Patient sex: M
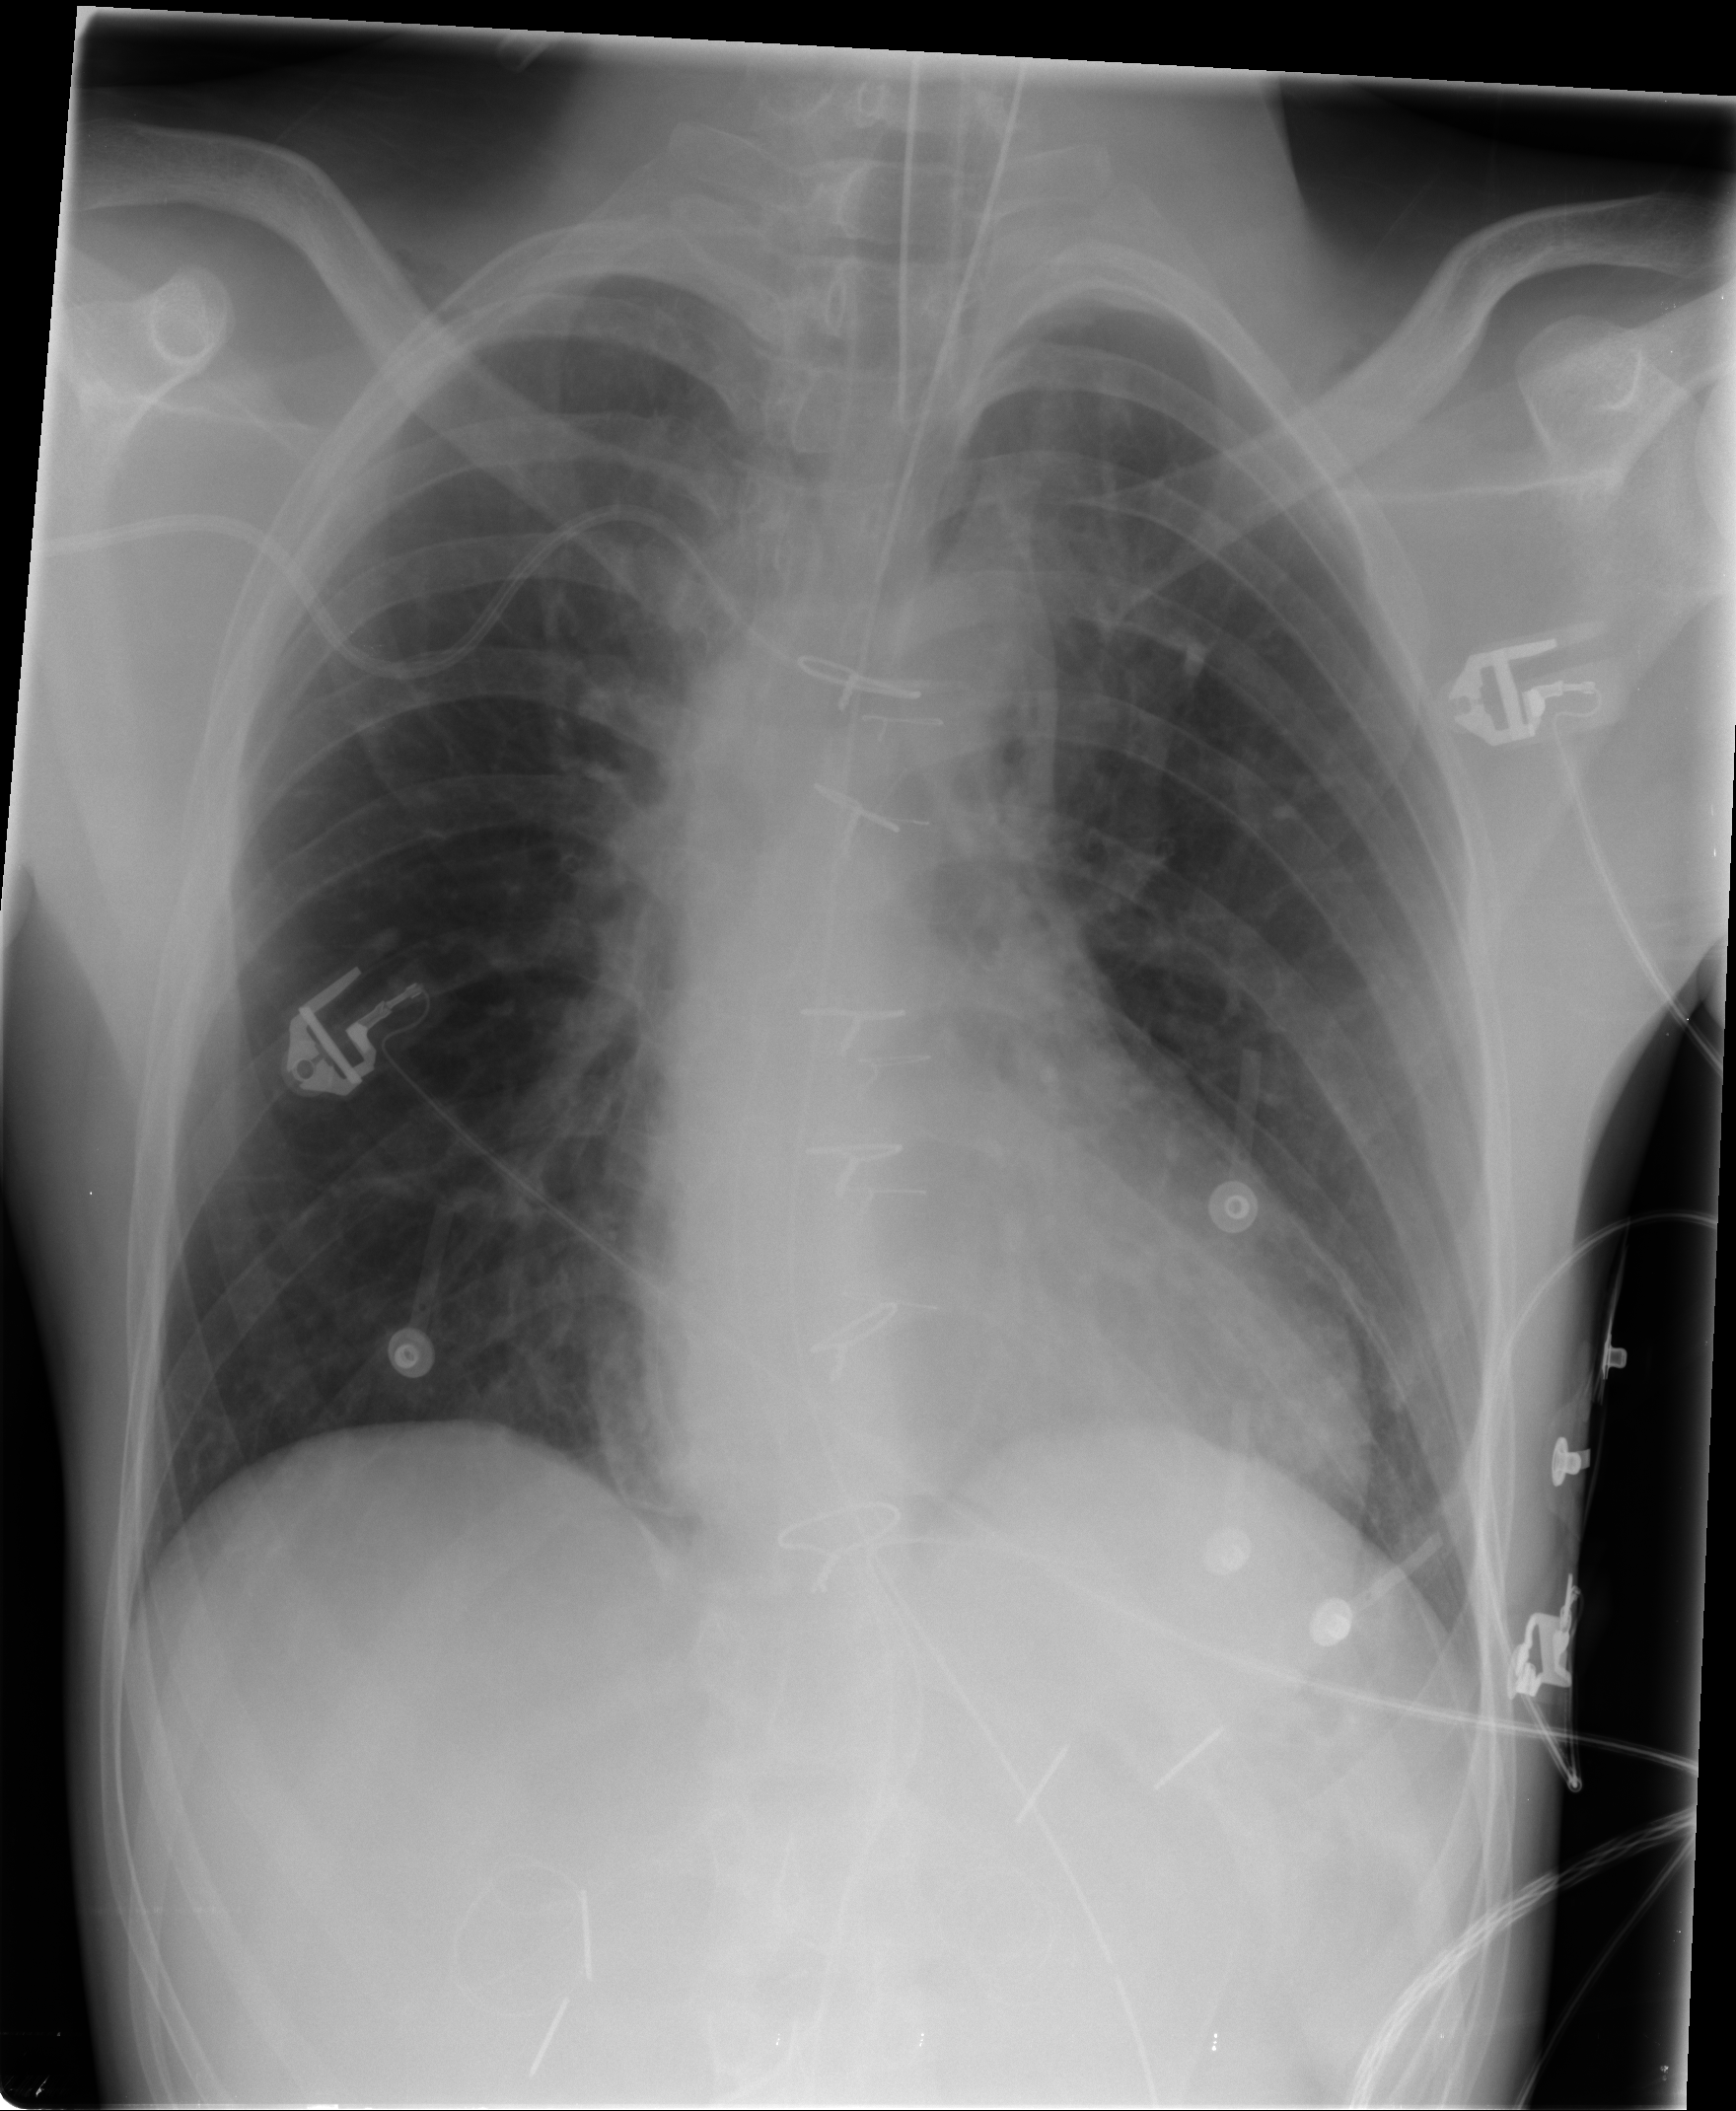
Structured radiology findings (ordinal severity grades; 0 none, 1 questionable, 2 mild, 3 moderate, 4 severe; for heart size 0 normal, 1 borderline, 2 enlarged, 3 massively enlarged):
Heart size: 0
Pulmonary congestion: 1
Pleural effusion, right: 0
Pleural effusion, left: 0
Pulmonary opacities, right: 0
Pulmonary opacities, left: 0
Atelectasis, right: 2
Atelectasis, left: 2